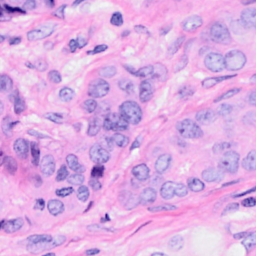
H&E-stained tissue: Breast